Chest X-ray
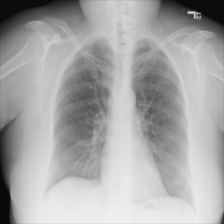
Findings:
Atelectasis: positive
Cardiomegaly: negative
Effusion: negative
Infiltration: negative
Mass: negative
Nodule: negative
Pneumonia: negative
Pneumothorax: negative
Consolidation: negative
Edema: negative
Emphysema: negative
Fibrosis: negative
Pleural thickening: negative
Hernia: negative